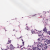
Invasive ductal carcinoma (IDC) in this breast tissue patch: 1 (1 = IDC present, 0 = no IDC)